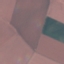
Land use / land cover: AnnualCrop